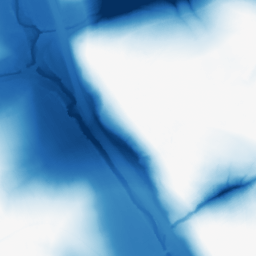
Category: morphological
Decomposition family: morphological
Decomposition parameters: operation: closing
size: 100
Upsampling method: regularized
Upsampling parameters: scale: 4
lambda_reg: 0.001
Upsampling scale: 4